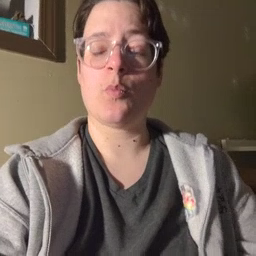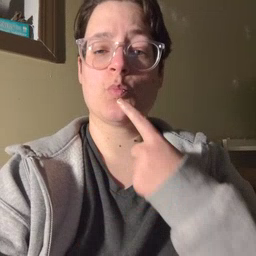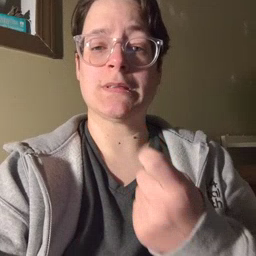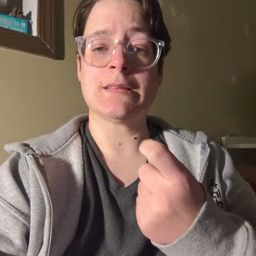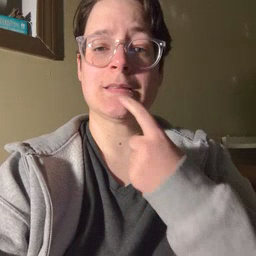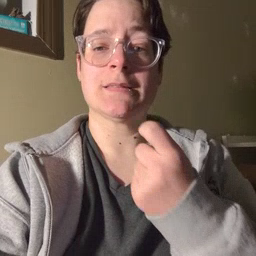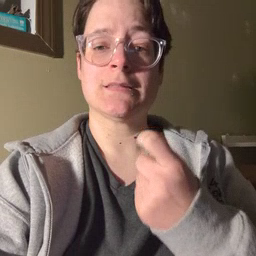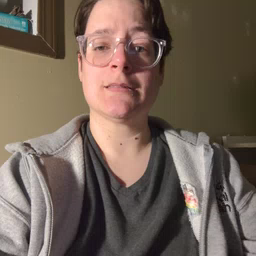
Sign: red